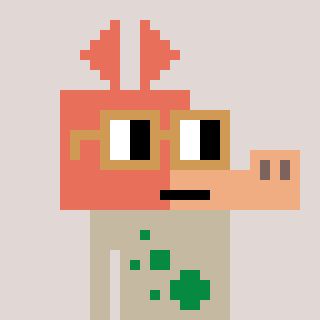
a pixel art character with square brown glasses, a aardvark-shaped head and a bege-colored body on a warm background